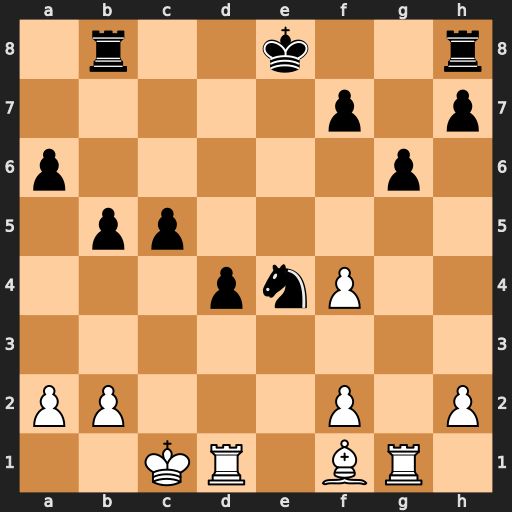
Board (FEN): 1r2k2r/5p1p/p5p1/1pp5/3pnP2/8/PP3P1P/2KR1BR1
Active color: w
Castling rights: k
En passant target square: -
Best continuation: Re1 f5 f3 O-O fxe4